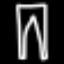
Label: pants